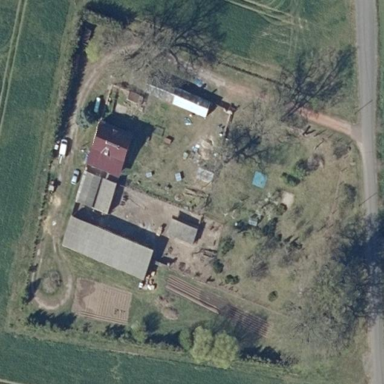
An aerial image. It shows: Farmyard area.